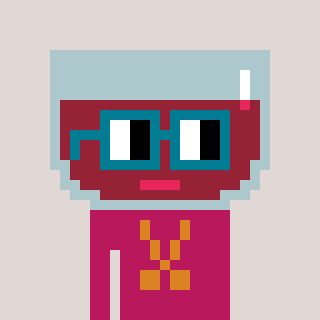
a pixel art character with square dark green glasses, a wine-shaped head and a darkpink-colored body on a warm background